Question: I have a problem with a scrollbar. The problem is a fullscreen menu that comes on a page and resets the page scollbar due to a 'display: none'.
The following images will explain better than me.

The TypeScript code:
'''
// PROBLEM: The method that toogle the menu by adding a css class with 'display: none'.
toggleMenu() {
const main = document.getElementById('main');
if (main !== null) {
if (this.menuOpen) {
this.menuOpen = false;
main.classList.remove('hidden');
} else {
this.menuOpen = true;
setTimeout(() => this.menuOpen ? main.classList.add('hidden') : null, 250);
}
}
}
'''
The HTML code:
'''
<label class="main-menu">
<input type='checkbox' #checkbox (click)="toggleMenu()">
<span class='menu'><span class='hamburger'></span></span>
<div class="theme-menu">
<app-theme-switcher></app-theme-switcher>
</div>
<ul class="pb-4 pt-2">
<li><a routerLink="/home" (click)="toggleMenu()">Accueil</a></li>
</ul>
</label>
<main id="main">
<router-outlet></router-outlet>
</main>
<app-footer></app-footer>
'''
And the CSS code:
'''
.hidden {
display: none !important;
opacity: 0;
}
.main-menu {
*, *:before, *:after {
box-sizing: border-box;
}
.menu {
position: fixed;
right: -100px;
top: -100px;
z-index: 100;
width: 200px;
height: 200px;
background: $background-color;
border-radius: 50% 50% 50% 50%;
-webkit-transition: .5s ease-in-out;
transition: .5s ease-in-out;
box-shadow: 0 0 0 0 $animation-color, 0 0 0 0 $animation-color;
cursor: pointer;
&:hover .hamburger, &:hover .hamburger:before, &:hover .hamburger:after {
background: $text-color-active !important;
}
}
.hamburger {
position: absolute;
top: 135px;
left: 50px;
width: 30px;
height: 2px;
background: $hamburger-color;
display: block;
-webkit-transform-origin: center;
transform-origin: center;
-webkit-transition: .5s ease-in-out;
transition: .5s ease-in-out;
&:before, &:after {
-webkit-transition: .5s ease-in-out;
transition: .5s ease-in-out;
content: "";
position: absolute;
display: block;
width: 100%;
height: 100%;
background: $hamburger-color;
}
&:before {
top: -10px;
}
&:after {
bottom: -10px;
}
}
//animation for the full screen menu
input:checked + .menu {
box-shadow: 0 0 0 125vw $background-color, 0 0 0 100vh $background-color; //120 to avoid broken animations
border-radius: 0;
}
//animation for the burger
input:checked {
&+ .menu .hamburger {
-webkit-transform: rotate(45deg);
transform: rotate(45deg);
&:after, &:before {
-webkit-transform: rotate(90deg);
transform: rotate(90deg);
}
&:after {
bottom: 0;
}
&:before {
top: 0;
}
}
}
input {
display: none;
&:checked + .menu + .theme-menu + ul { //show the ul list
opacity: 1;
visibility: visible;
-webkit-transition: visibility 0s, opacity .5s .25s ease-in-out;
transition: visibility 0s, opacity .5s .25s ease-in-out;
}
&:checked + .menu + .theme-menu {
opacity: 1;
visibility: visible;
-webkit-transition: visibility 0s, opacity .5s .25s ease-in-out;
transition: visibility 0s, opacity .5s .25s ease-in-out;
}
}
.theme-menu {
z-index: 200;
position: fixed;
bottom: 58px;
right: 58px;
zoom: 75%;
opacity: 0;
visibility: hidden;
}
ul {
list-style-type: none;
z-index: 200;
position: absolute;
left: 50%;
-webkit-transform: translate(-50%, 0);
transform: translate(-50%, 0);
-webkit-transition: visibility 0s .25s, opacity .25s ease-in-out;
transition: visibility 0s .25s, opacity .25s ease-in-out;
opacity: 0;
visibility: hidden;
padding: 0;
li {
a:hover {
color: $text-color-active;
transition: color .5s ease-in-out;
}
.active {
color: $text-color-active;
}
}
}
a {
font-size: 20px;
padding-bottom: 0.5em;
padding-top: 0.5em;
display: block;
color: $text-color;
text-decoration: none;
}
}
'''
Do you have a solution?
Thank you,
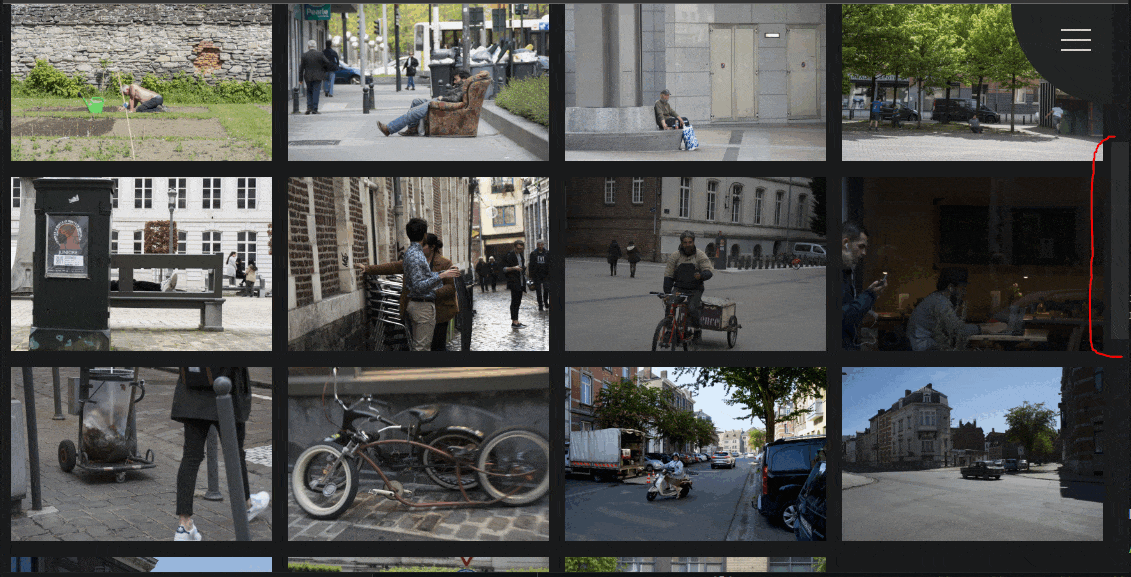
Answer: I found a solution to this problem:
I updated the '.hidden' to this:
'''
.hidden::-webkit-scrollbar {
display: none; /* Safari and Chrome */
}
'''
and apply this style to the 'body' instead of the '#main' element.